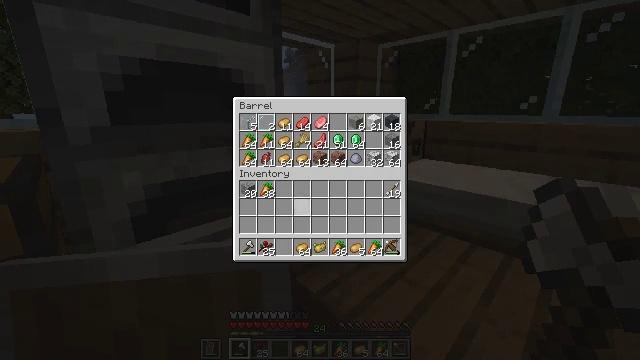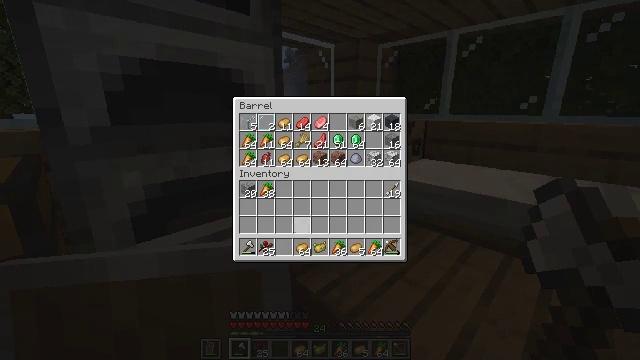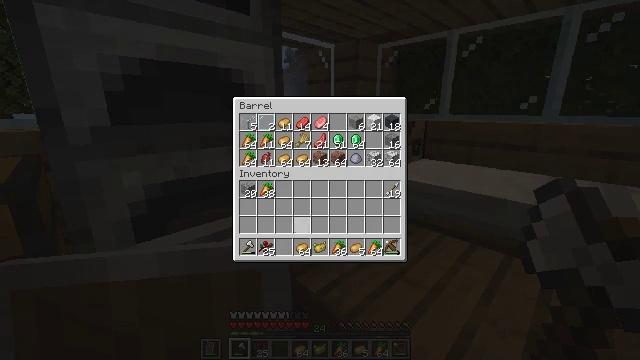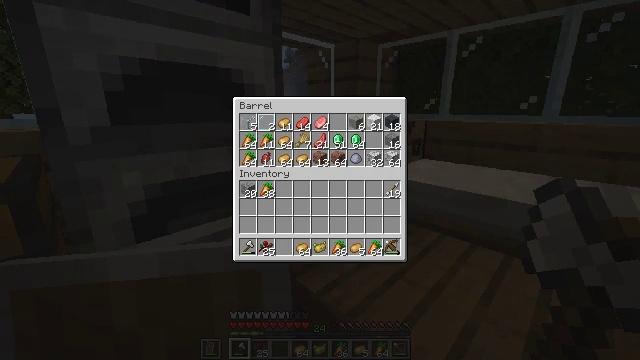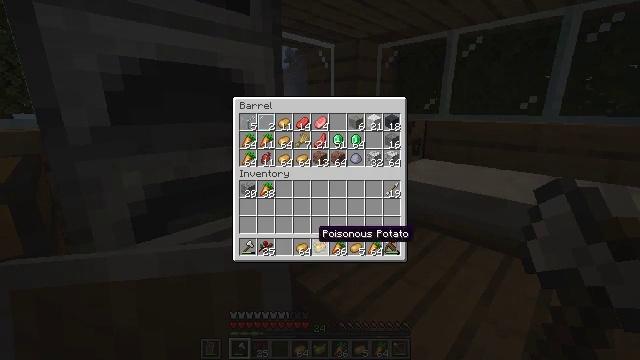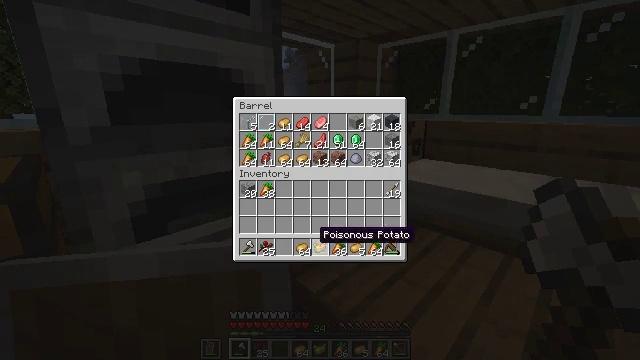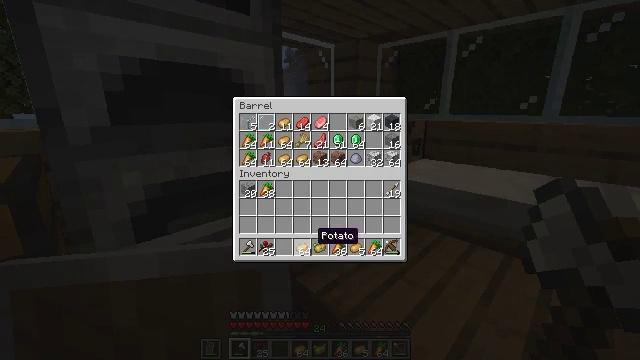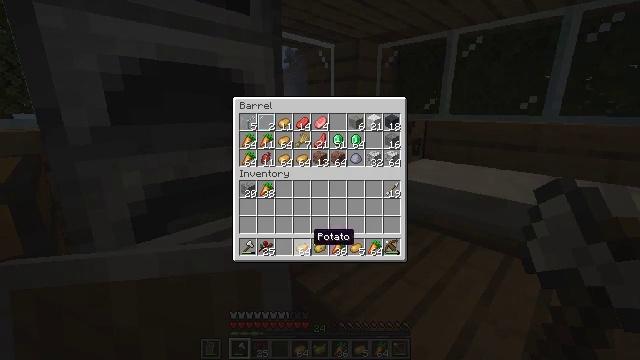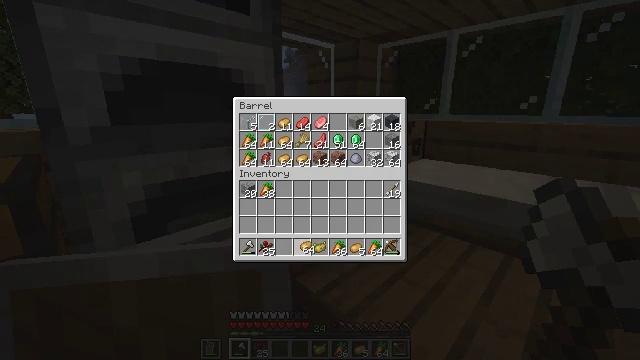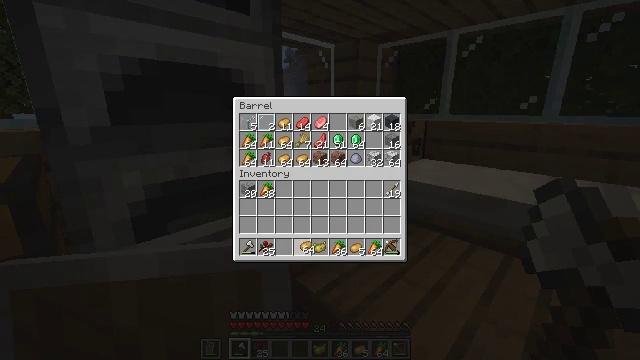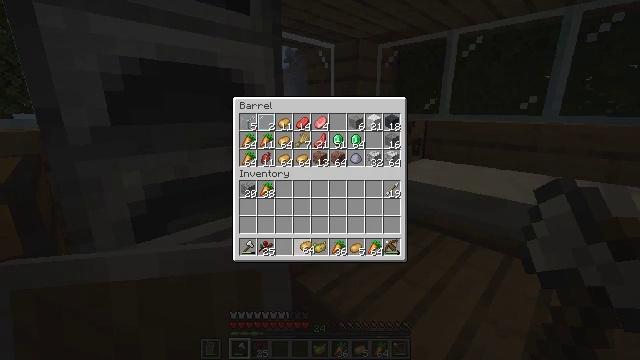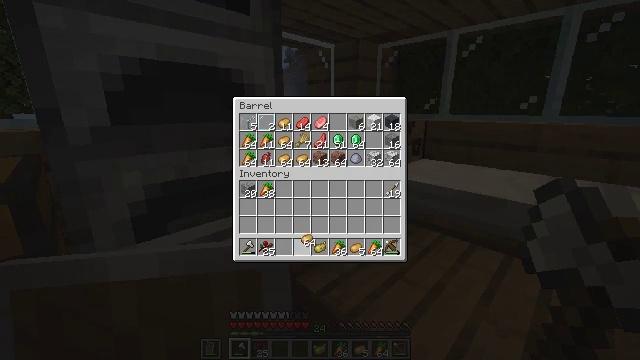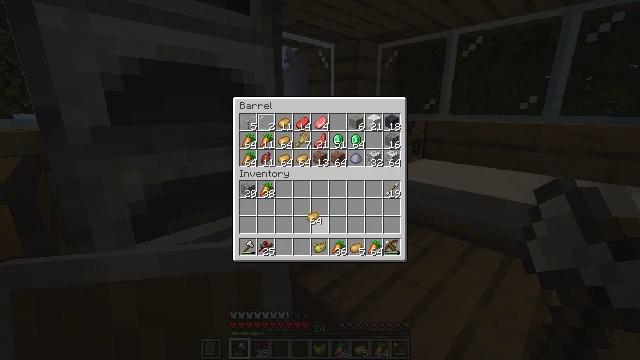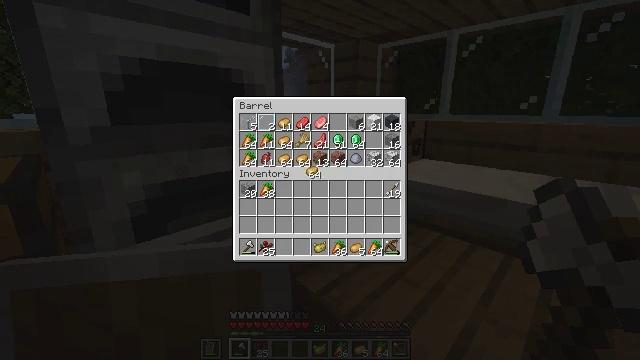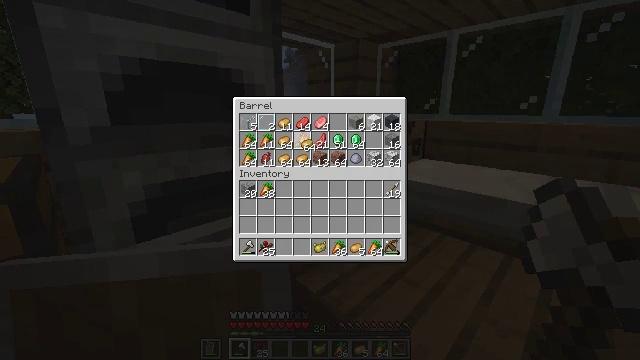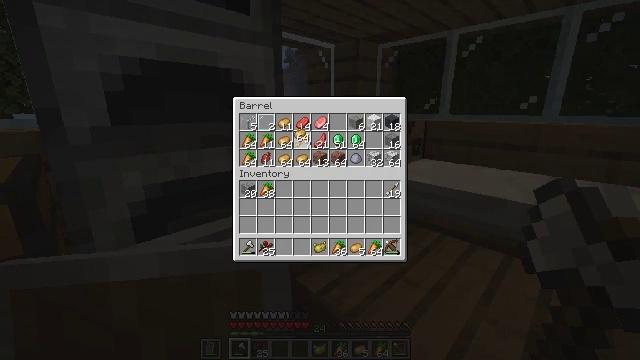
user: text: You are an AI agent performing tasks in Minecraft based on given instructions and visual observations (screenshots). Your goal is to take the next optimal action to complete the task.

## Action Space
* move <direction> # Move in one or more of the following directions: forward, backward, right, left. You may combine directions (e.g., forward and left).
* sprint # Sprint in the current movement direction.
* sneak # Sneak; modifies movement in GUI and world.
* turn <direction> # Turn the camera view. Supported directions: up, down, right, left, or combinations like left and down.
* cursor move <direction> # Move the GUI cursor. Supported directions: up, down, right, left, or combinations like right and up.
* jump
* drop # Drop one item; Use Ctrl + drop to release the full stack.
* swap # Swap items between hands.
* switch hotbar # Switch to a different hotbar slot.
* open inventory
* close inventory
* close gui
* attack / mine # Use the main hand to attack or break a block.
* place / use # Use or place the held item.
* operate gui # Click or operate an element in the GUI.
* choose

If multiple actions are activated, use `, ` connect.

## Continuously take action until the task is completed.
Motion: motion action
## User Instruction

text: Remove a poisonous potato from the inventory.
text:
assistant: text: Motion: cursor move down
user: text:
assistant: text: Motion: no_op
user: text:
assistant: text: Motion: no_op
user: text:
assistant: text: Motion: no_op
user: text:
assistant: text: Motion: no_op
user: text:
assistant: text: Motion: no_op
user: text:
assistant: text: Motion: no_op
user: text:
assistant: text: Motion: operate gui
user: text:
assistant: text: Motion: operate gui
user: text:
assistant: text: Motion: operate gui
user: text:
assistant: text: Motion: cursor move up
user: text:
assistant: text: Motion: cursor move up
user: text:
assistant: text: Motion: cursor move up
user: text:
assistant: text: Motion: cursor move up
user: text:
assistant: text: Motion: cursor move left and up
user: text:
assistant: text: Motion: no_op
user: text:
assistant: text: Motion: cursor move up
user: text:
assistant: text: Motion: cursor move up
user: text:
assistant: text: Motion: no_op
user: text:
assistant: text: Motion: no_op
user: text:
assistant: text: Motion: operate gui
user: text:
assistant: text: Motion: operate gui
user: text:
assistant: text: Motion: operate gui
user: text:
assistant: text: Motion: no_op
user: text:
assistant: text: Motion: no_op
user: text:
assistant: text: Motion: no_op
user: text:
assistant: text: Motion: no_op
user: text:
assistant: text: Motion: no_op
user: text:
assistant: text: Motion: operate gui
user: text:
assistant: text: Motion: operate gui